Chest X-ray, AP view. Patient: 58 years old, sex M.
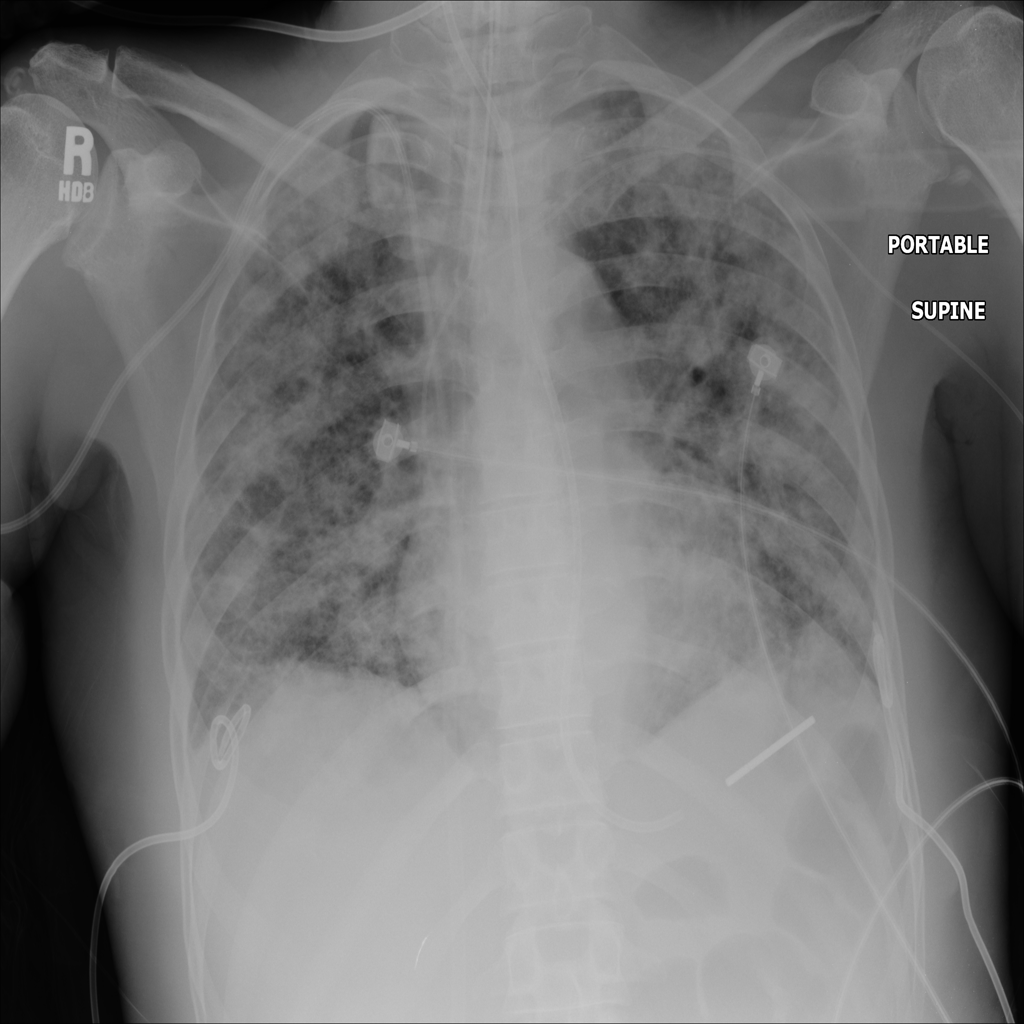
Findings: No Finding